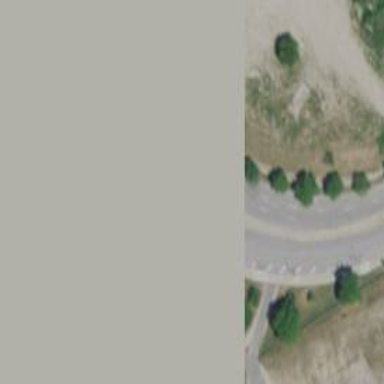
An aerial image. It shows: Footway located on traffic island.